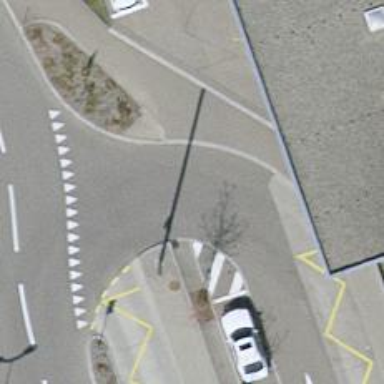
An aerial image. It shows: Service road with asphalt surface and trolley wire.